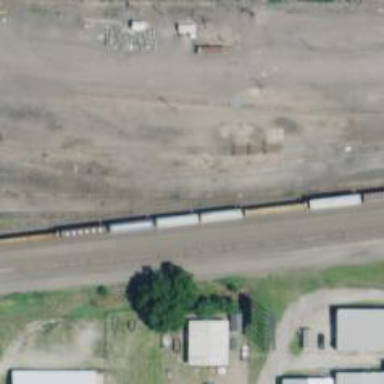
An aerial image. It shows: Unused railway yard.